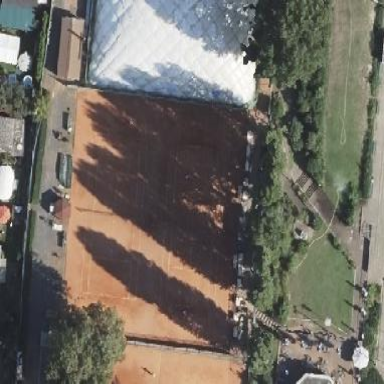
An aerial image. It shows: Tennis court on pitch.